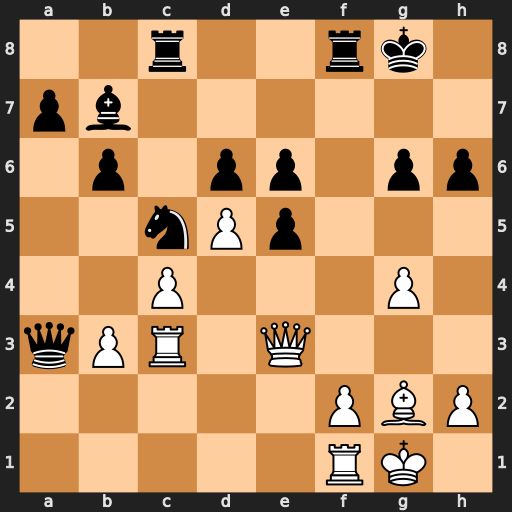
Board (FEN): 2r2rk1/pb6/1p1pp1pp/2nPp3/2P3P1/qPR1Q3/5PBP/5RK1
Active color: w
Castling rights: -
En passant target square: -
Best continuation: Qxh6 Rc7 Rh3